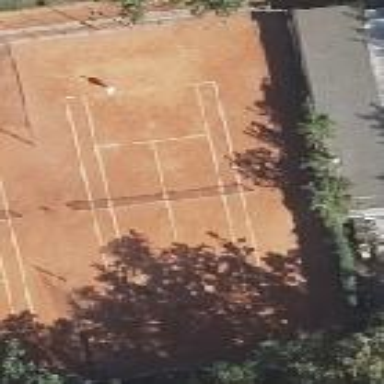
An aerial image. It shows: Clay tennis court on the leisure land pitch.